Question: To make it clear and concise:
'''
1. What is it?
2. Why is it there?
3. How to type it with a normal Keyboard?
4. Thanks!
'''

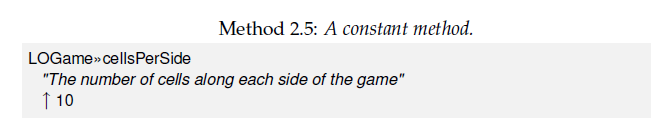
Answer: It's '^' symbol. :) A return statement in smalltalk.
I don't know if it's default listing's feature in latex, but upward arrow is being used of '^'.
On normal keyboard you can type this symbol by pressing +